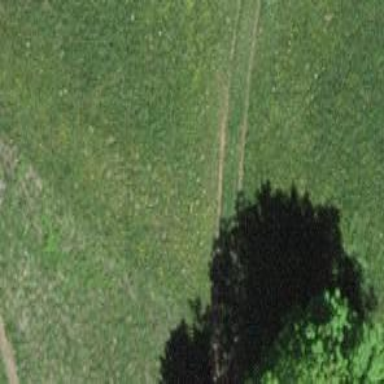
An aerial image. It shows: Path with tracktype classified as grade5.